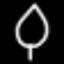
Label: leaf